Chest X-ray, AP view. Patient: 9 years old, sex F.
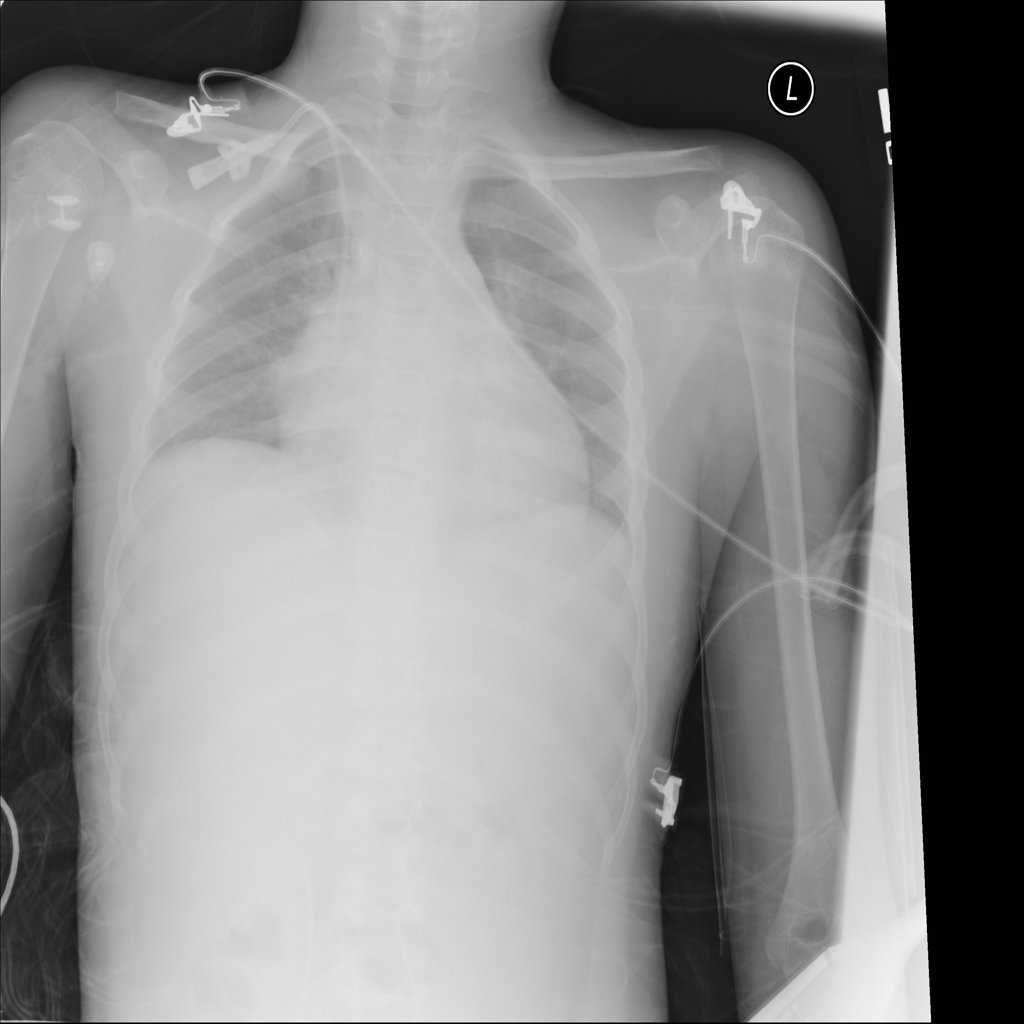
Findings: No Finding